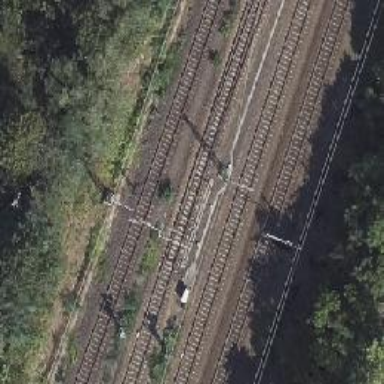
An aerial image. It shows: Catenary mast for power lines.